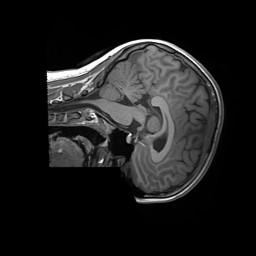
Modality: T1w
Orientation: sagittal
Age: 20
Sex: female
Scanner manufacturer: siemens
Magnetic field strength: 3 T
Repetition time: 1.8 s
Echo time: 0.00232 s